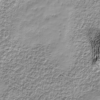
Label: not_dusty